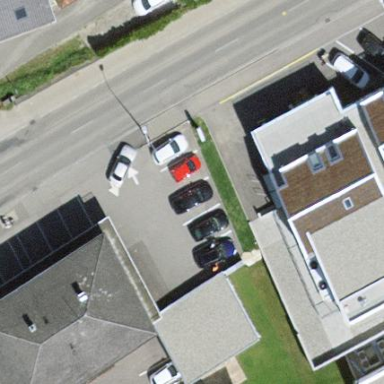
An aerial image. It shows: Parking area.